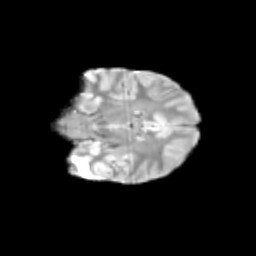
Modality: T2w
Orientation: coronal
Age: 12
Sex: female
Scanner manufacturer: siemens
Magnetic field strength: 3 T
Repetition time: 3.8 s
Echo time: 0.07 s